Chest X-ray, AP view. Patient: 50 years old, sex F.
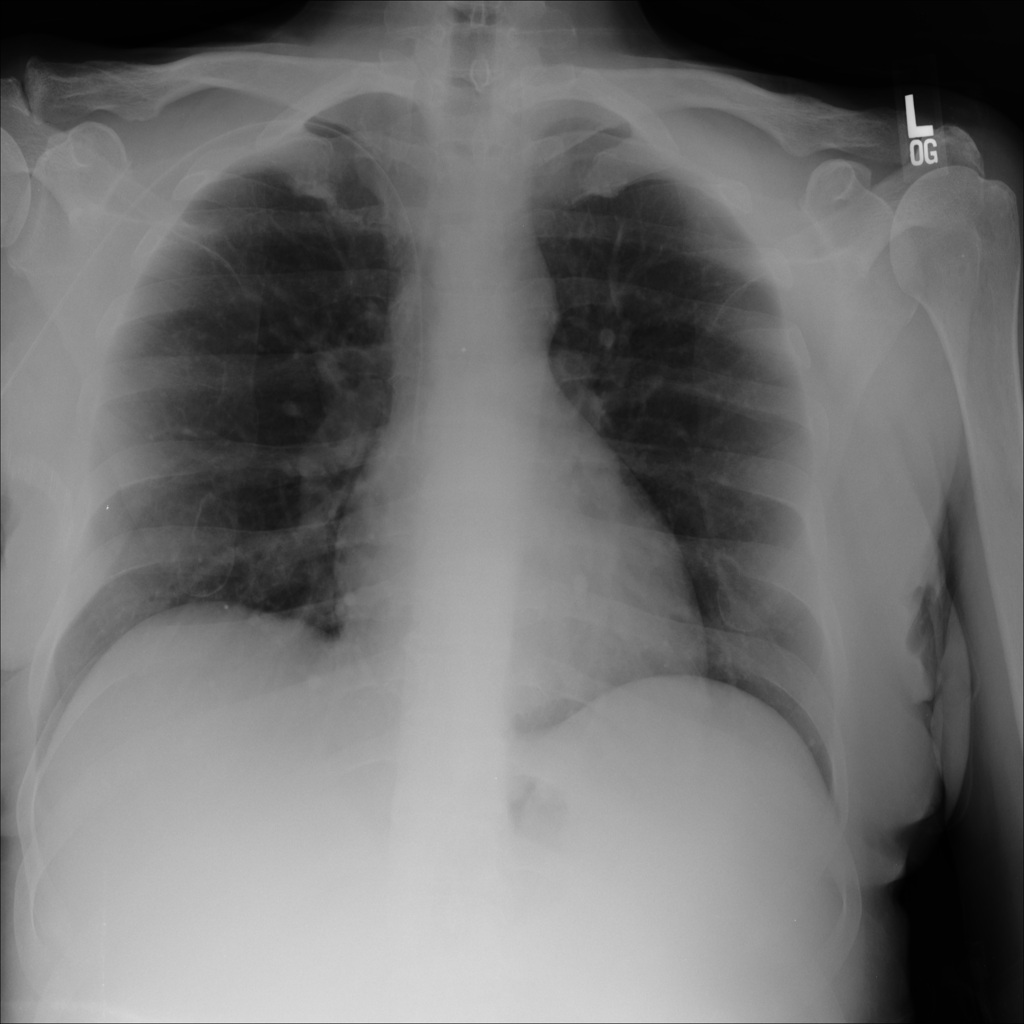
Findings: No Finding